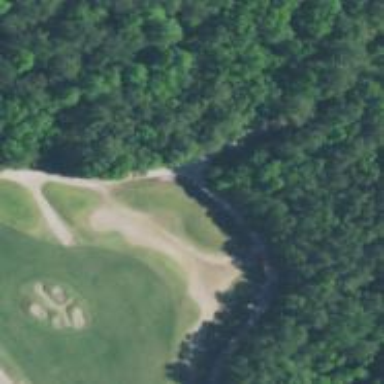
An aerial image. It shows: Golf cartpath that is also road path.